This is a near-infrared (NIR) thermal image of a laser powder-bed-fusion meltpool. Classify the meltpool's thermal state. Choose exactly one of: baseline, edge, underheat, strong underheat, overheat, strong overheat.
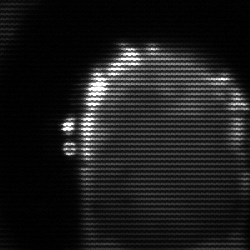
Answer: baseline